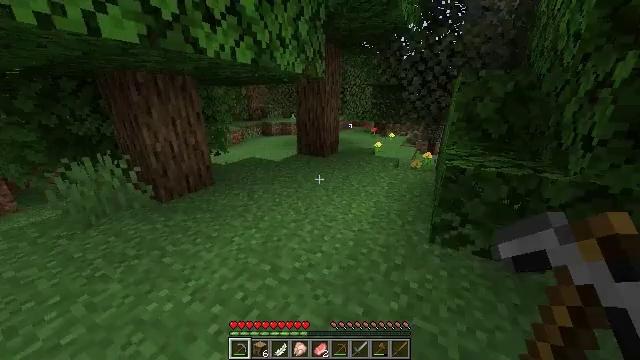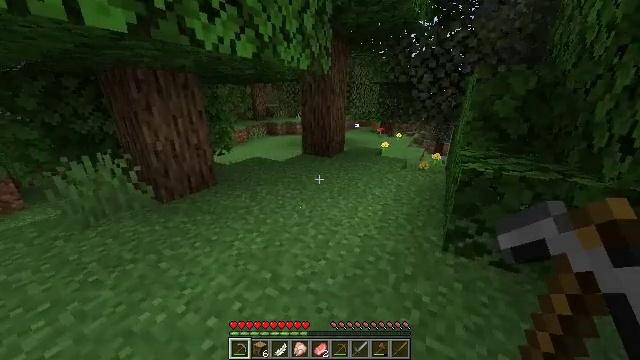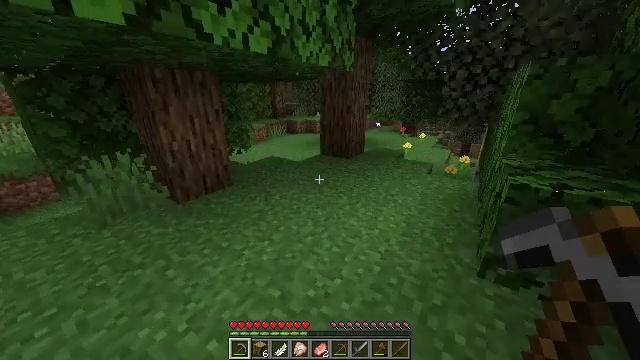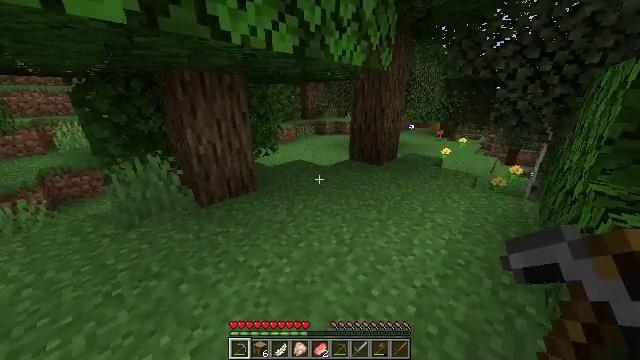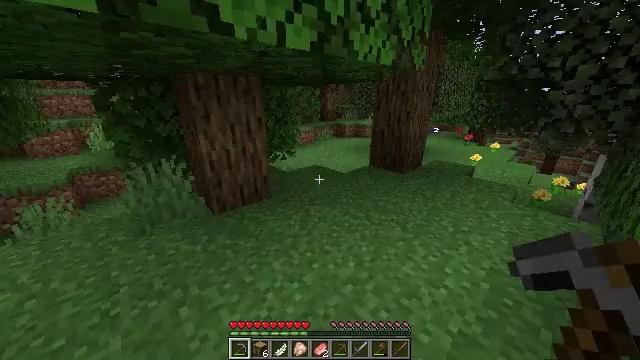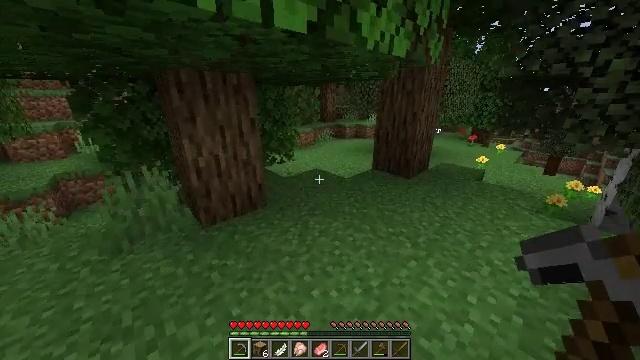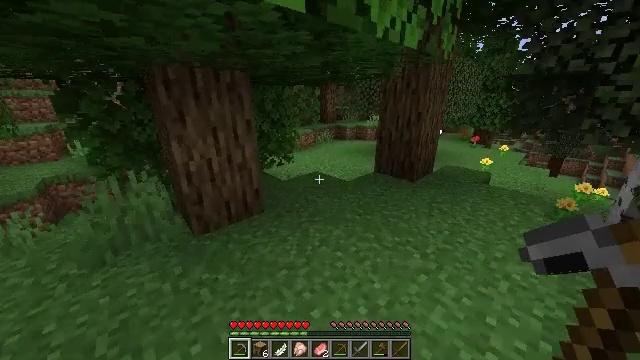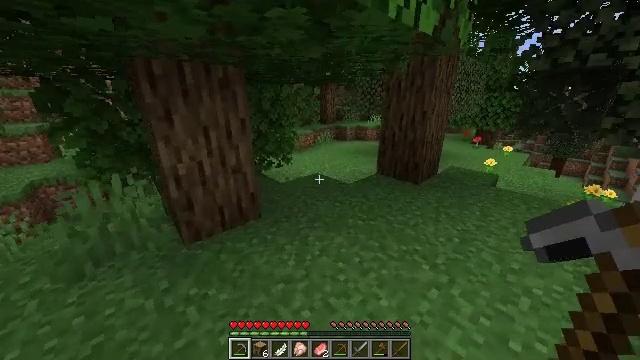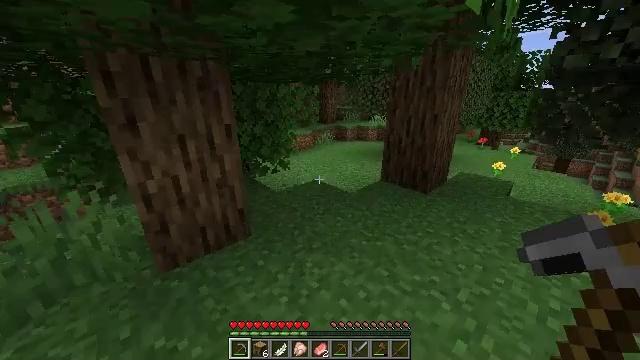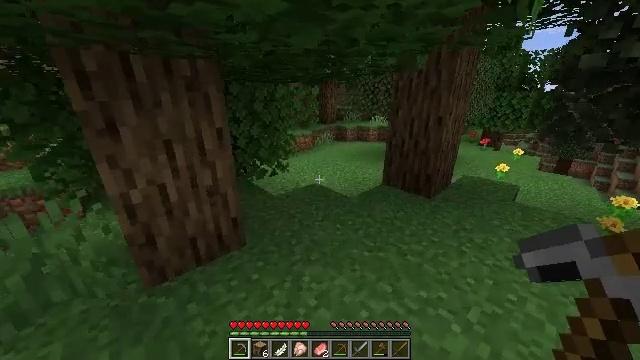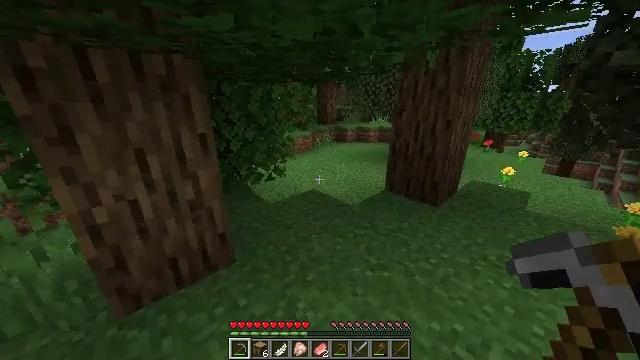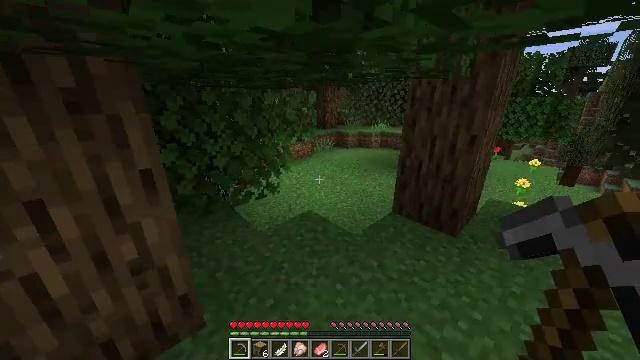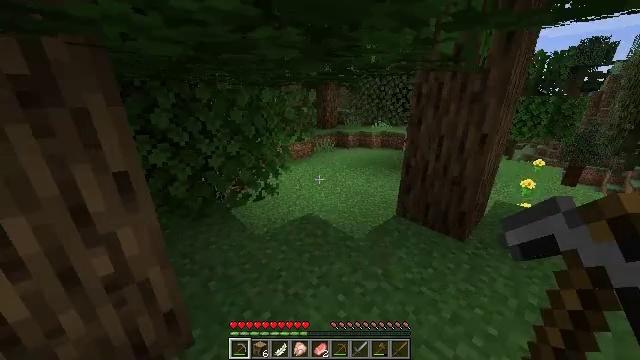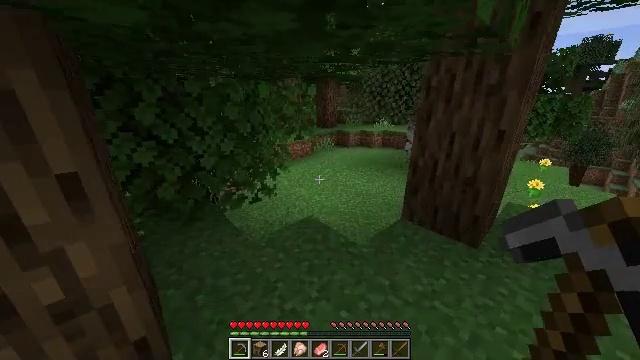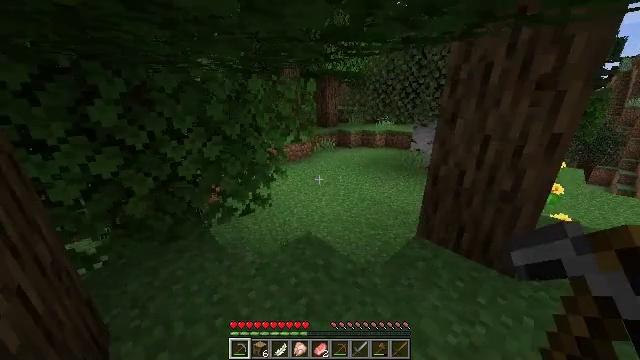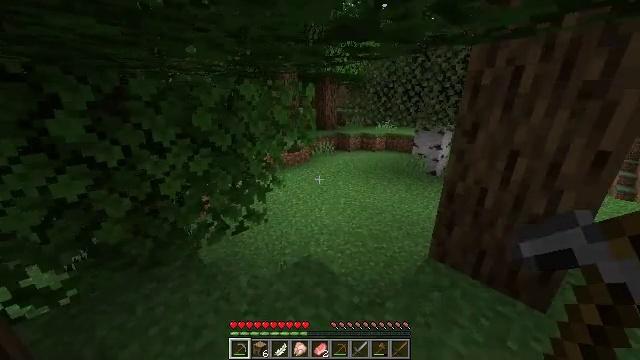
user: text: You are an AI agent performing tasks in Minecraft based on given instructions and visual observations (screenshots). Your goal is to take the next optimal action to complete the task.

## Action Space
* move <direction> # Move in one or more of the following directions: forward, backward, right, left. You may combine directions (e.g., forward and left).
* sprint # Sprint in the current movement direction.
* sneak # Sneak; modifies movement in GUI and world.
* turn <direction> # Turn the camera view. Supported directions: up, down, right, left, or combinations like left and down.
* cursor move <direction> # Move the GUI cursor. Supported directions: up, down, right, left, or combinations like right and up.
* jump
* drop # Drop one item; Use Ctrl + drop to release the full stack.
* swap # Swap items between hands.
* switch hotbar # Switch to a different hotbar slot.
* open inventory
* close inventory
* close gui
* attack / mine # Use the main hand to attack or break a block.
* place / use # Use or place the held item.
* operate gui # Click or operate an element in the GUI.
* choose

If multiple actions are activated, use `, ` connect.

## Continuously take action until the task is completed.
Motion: motion action
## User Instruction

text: Mine oak leaves.
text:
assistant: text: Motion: move forward, sprint, turn left
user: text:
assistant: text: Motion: move forward, sprint, turn left
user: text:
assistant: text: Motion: move forward, sprint, turn left
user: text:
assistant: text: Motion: move forward, sprint, turn left
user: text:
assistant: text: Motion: move forward, sprint
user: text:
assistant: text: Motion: move forward, sprint
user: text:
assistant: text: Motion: move forward, sprint
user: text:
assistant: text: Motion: move forward, sprint
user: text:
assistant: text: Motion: move forward, sprint
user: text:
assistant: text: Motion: move forward, sprint
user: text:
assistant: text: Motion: move forward, sprint, jump
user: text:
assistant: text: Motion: move forward, sprint, jump
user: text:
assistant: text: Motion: move forward, sprint, jump
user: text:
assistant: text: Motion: move forward, sprint
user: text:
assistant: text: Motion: move forward, sprint, jump
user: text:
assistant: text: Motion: move forward, sprint, jump
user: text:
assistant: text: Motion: move forward, sprint, jump
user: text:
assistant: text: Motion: move forward, sprint
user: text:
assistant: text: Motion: move forward, sprint, jump
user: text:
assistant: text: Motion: move forward, sprint, jump
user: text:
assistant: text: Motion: move forward, sprint, jump
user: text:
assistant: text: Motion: move forward, sprint, turn right and up
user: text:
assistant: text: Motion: move forward, sprint, turn right, jump
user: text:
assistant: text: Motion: move forward, sprint, jump
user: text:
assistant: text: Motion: move forward, sprint, jump
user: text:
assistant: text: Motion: move forward, sprint
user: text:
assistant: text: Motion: move forward, sprint
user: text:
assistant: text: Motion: move forward, sprint
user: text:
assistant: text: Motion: move forward, sprint
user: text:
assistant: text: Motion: move forward, sprint